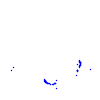
Particle: proton